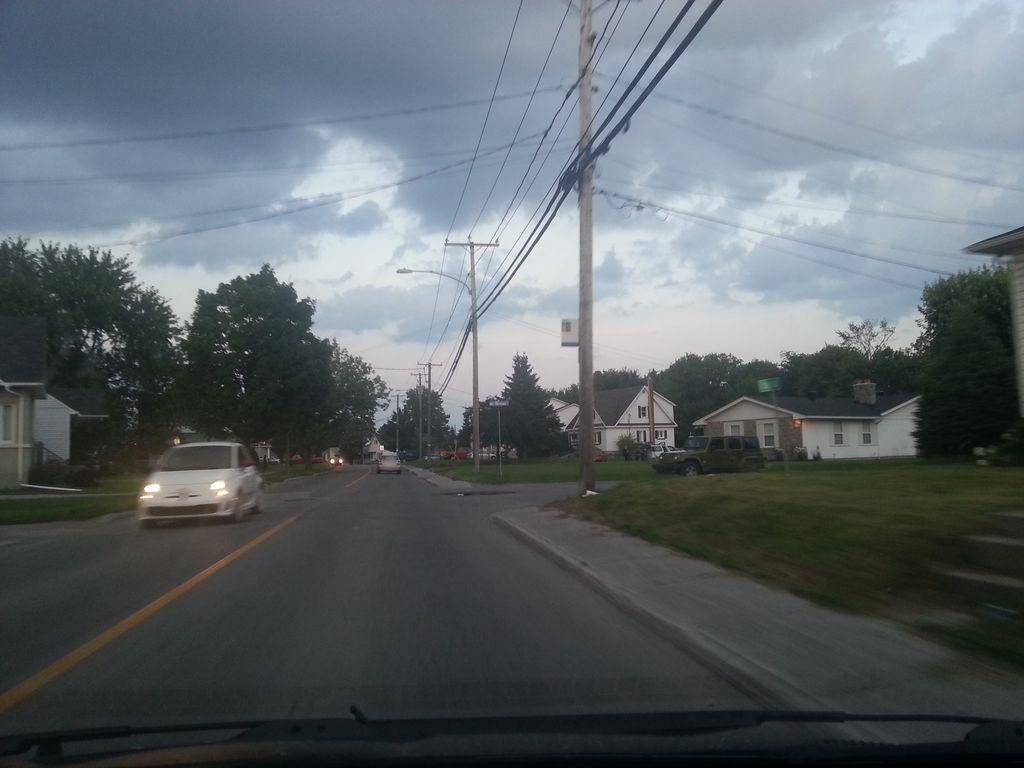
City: ottawa-gatineau